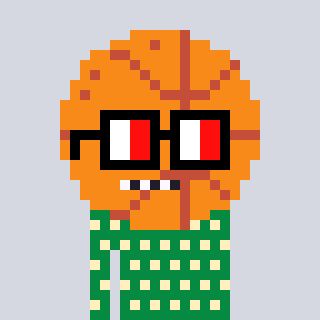
a pixel art character with square glasses with black frames and red eyes, a basketball-shaped head and a green-colored body on a cool background